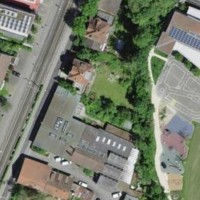
EUNIS habitat code: 54
Species observed at this site:
Jasminum nudiflorum